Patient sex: F
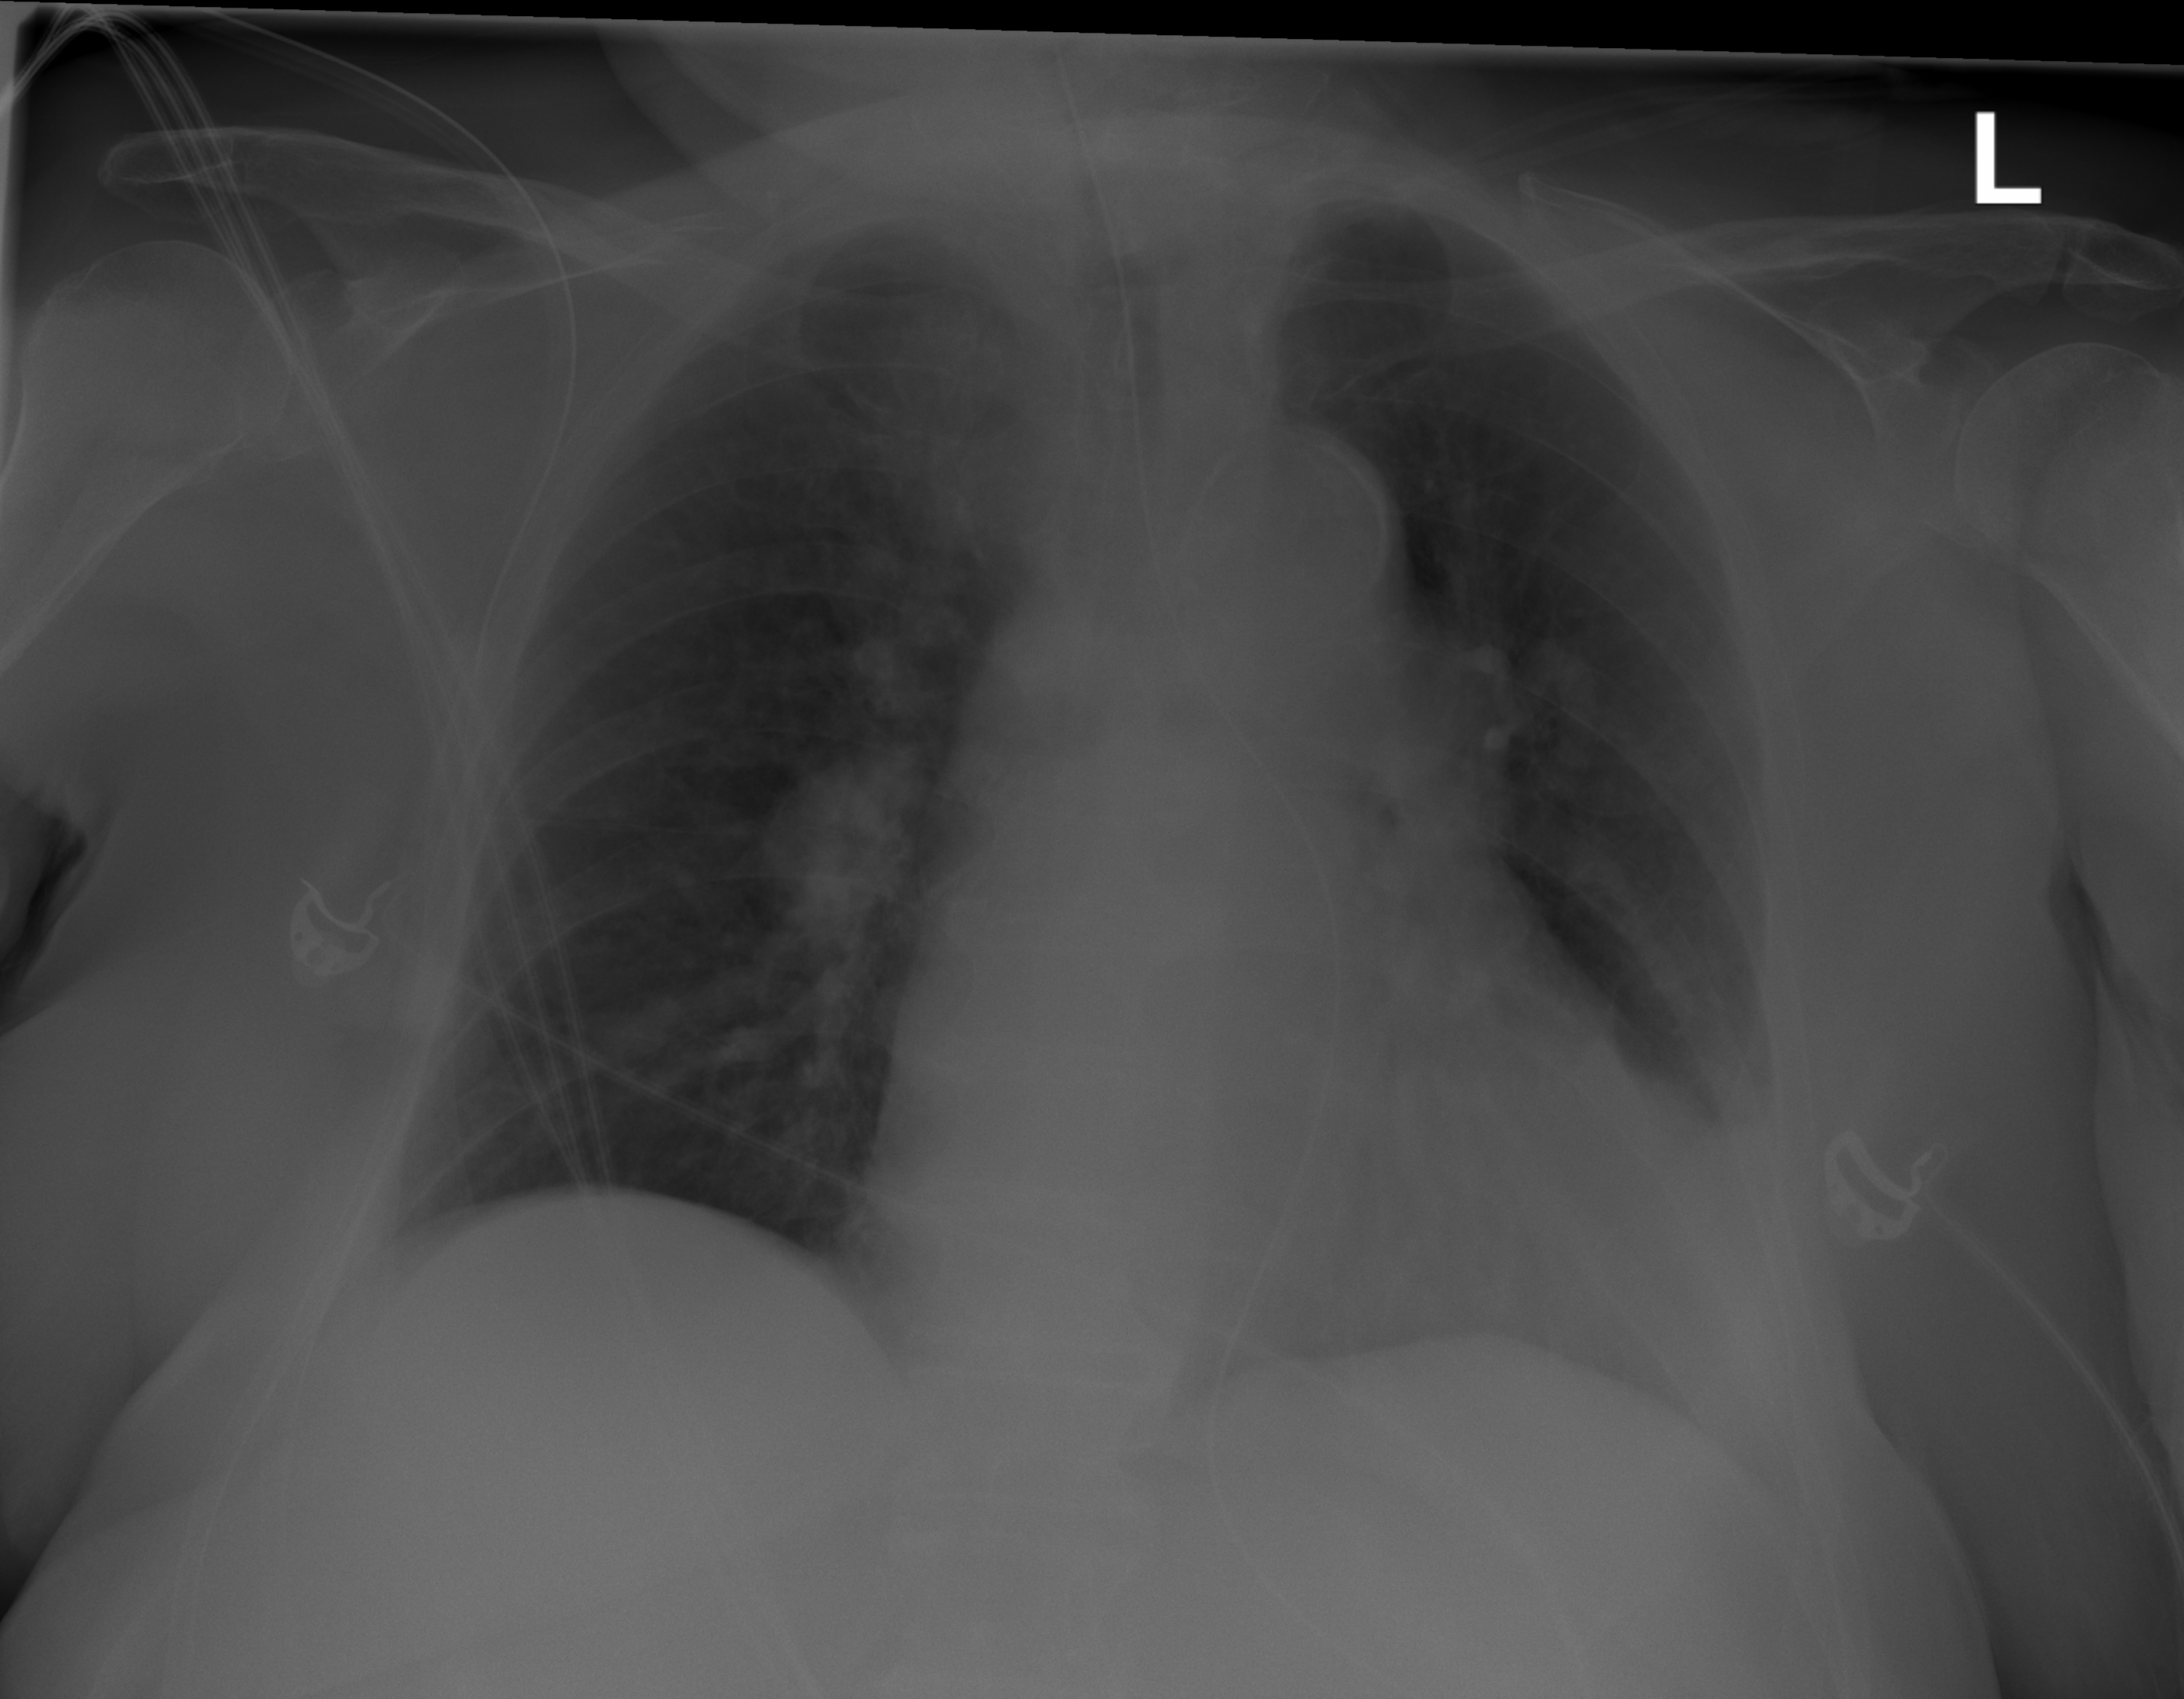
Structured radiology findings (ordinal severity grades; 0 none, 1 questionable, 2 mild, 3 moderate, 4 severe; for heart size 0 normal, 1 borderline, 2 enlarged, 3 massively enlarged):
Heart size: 1
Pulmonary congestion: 0
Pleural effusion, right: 0
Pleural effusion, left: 2
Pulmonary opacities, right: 0
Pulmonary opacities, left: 1
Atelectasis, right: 0
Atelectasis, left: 2